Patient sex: F
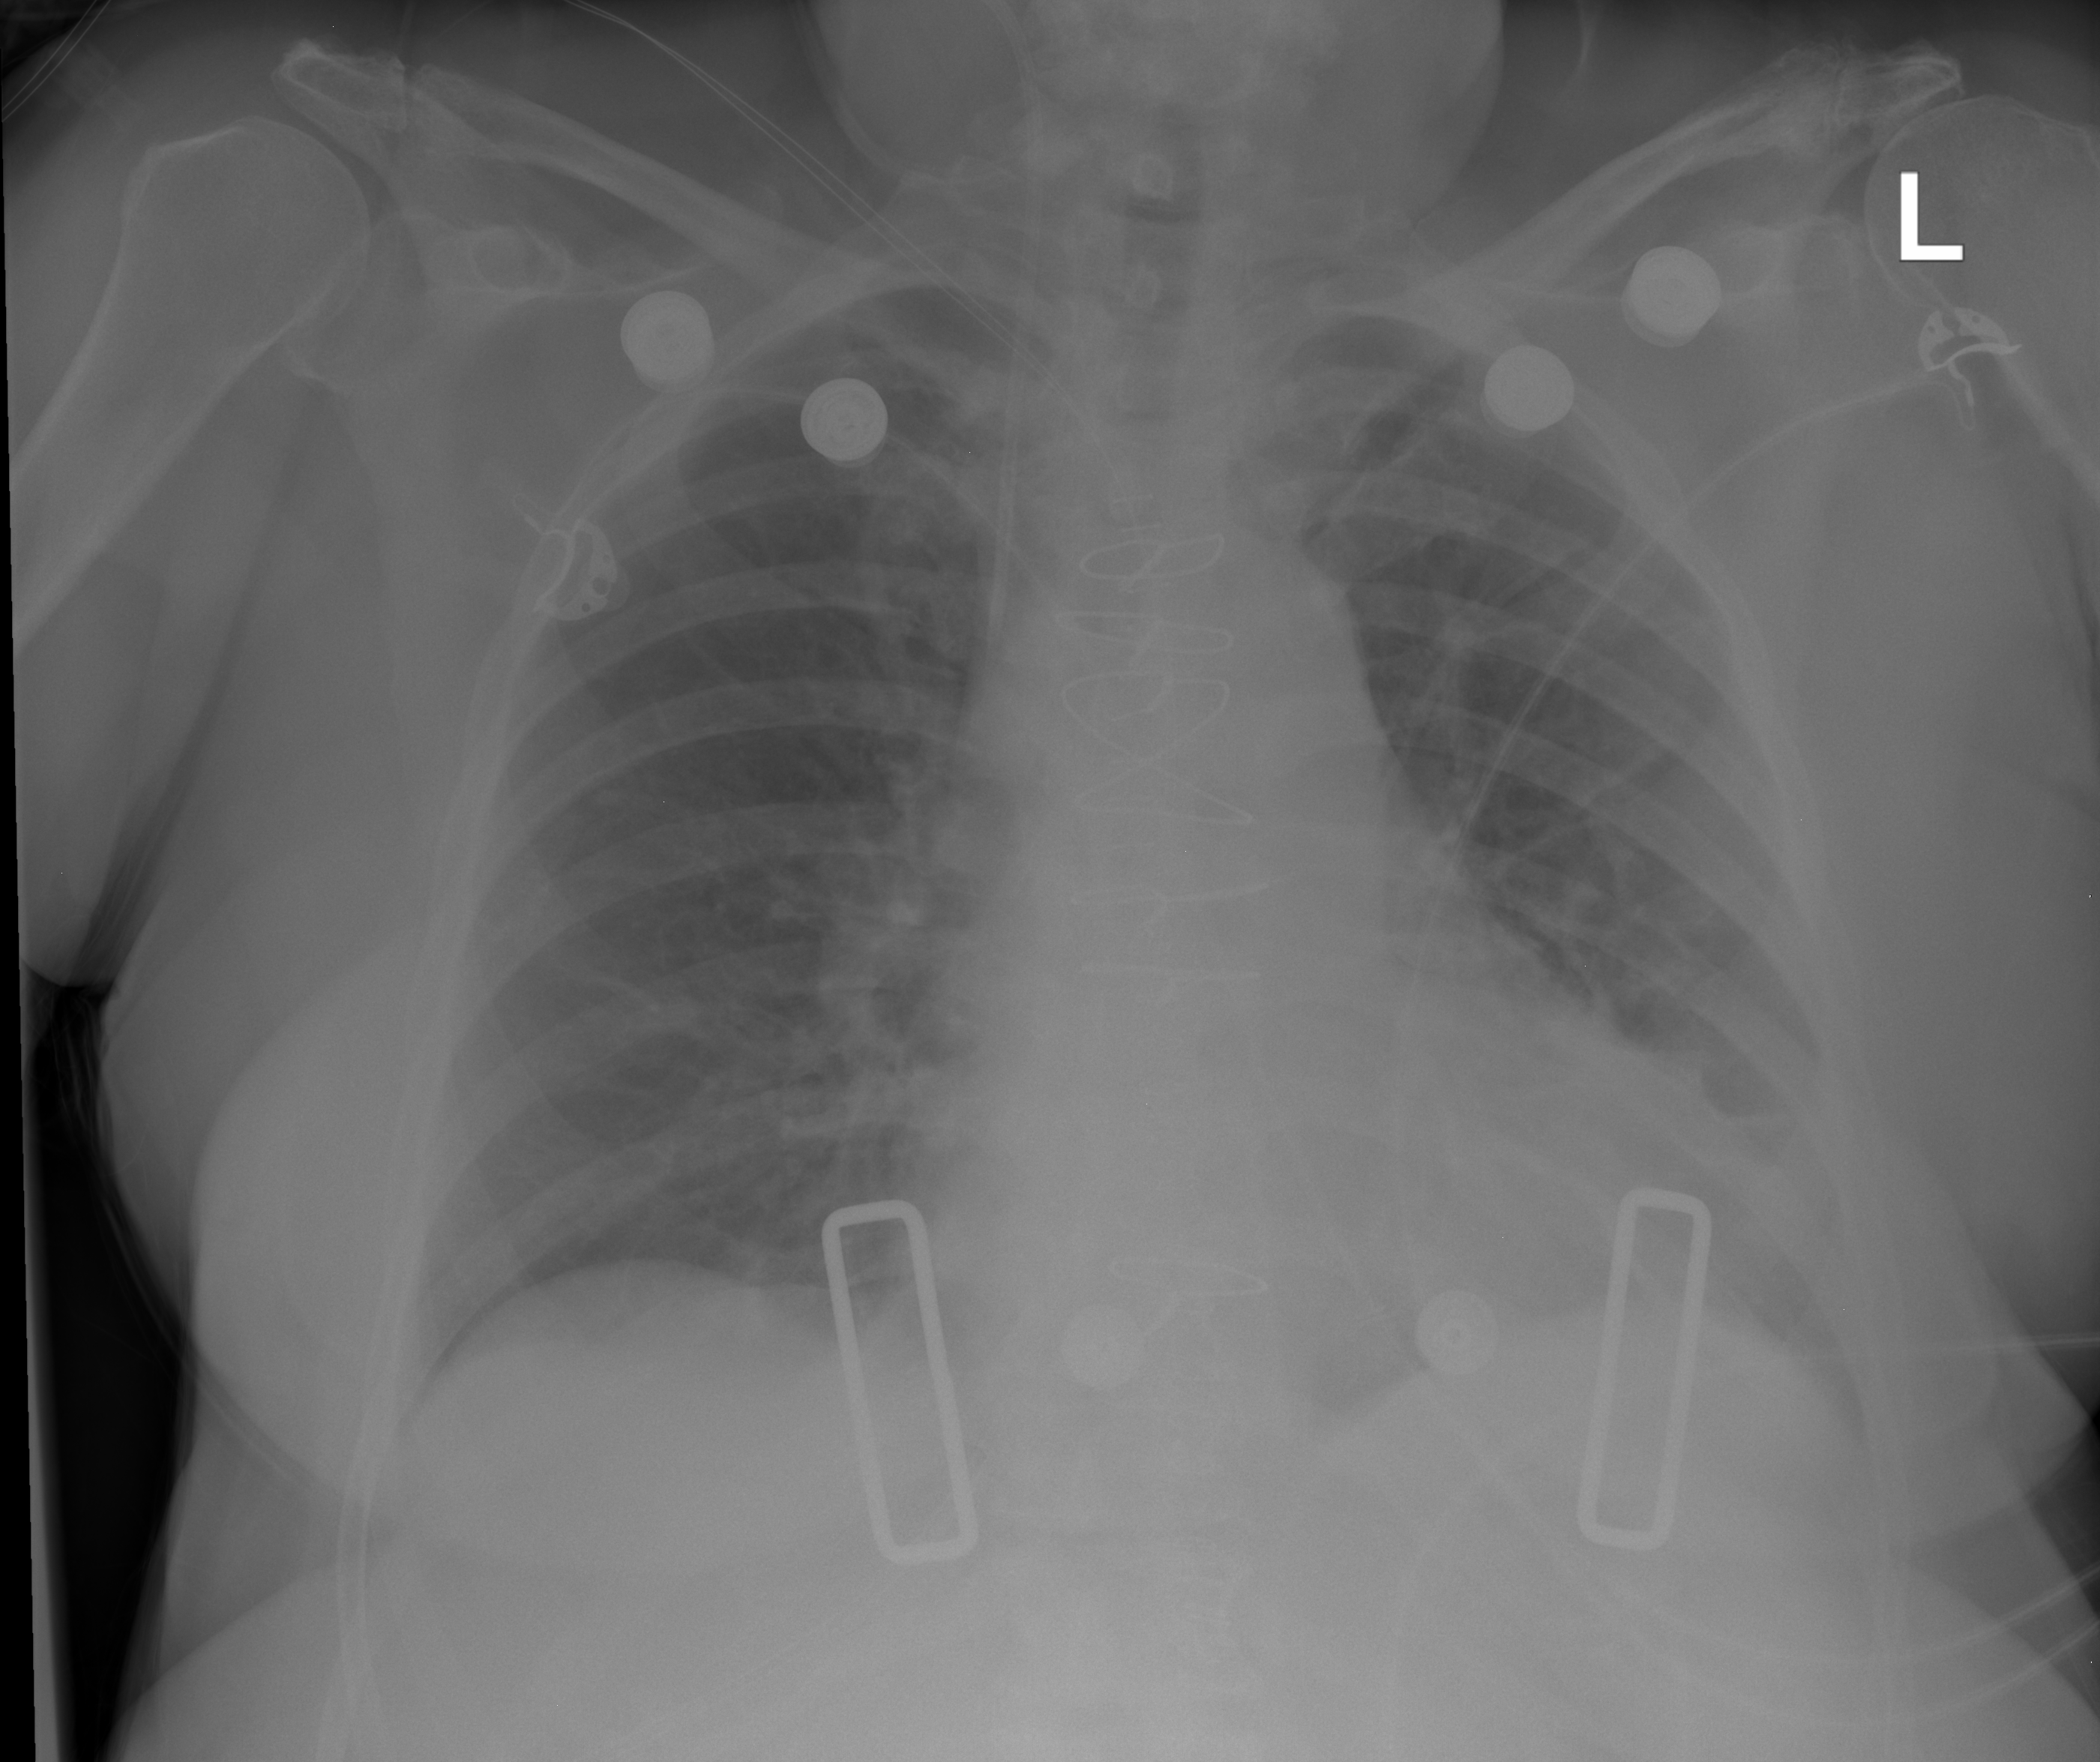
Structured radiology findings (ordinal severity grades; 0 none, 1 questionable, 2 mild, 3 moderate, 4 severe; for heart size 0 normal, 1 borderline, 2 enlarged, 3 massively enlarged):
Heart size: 0
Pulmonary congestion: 2
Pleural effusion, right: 0
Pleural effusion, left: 2
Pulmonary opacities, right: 0
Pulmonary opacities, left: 2
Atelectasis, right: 2
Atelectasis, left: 2